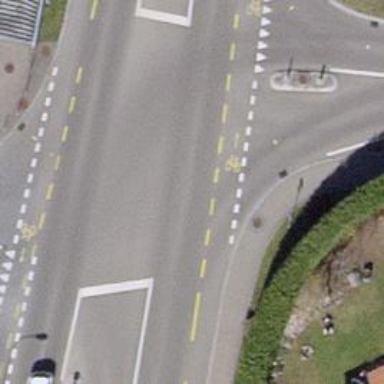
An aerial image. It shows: Secondary road with asphalt surface. The road has separate sidewalk and cycle lane on both sides.